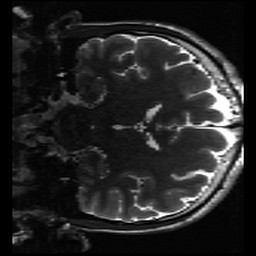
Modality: inplaneT2
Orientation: coronal